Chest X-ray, PA view. Patient: 48 years old, sex M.
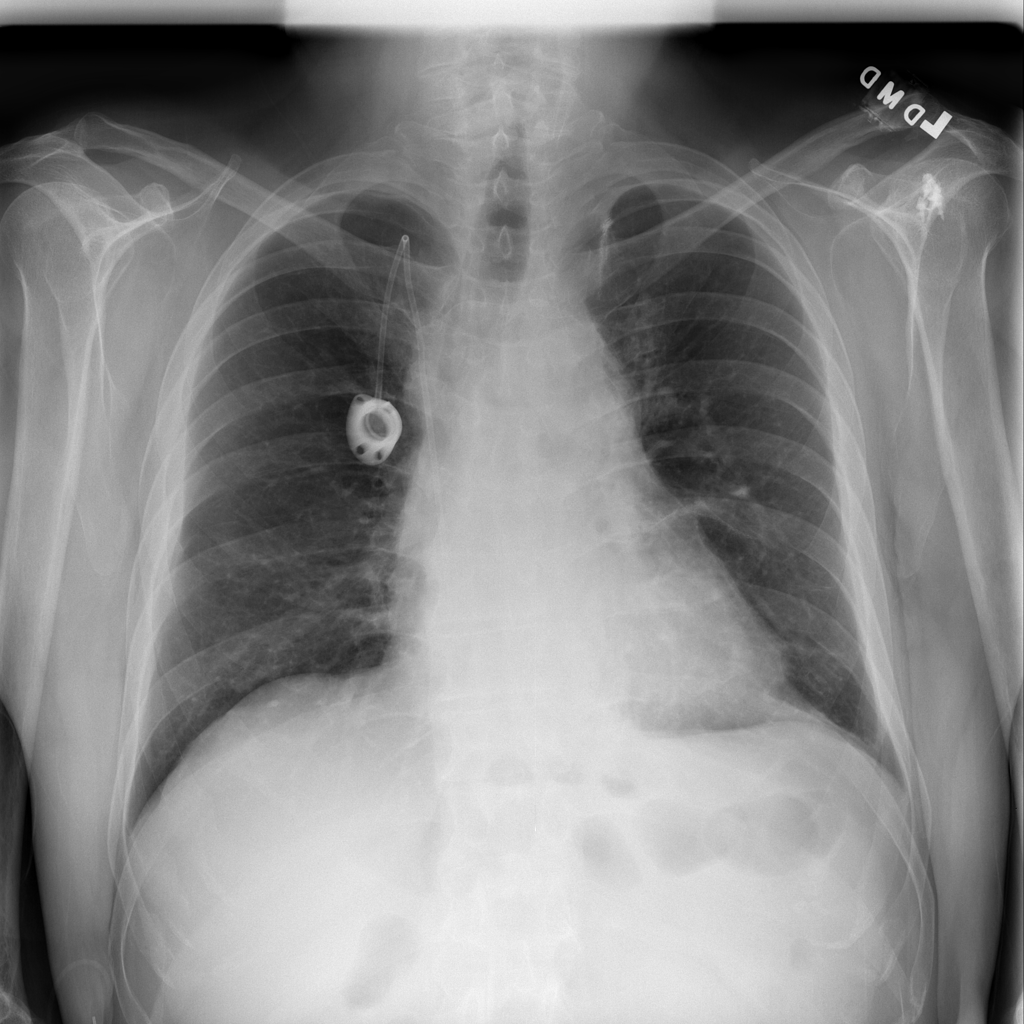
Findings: Pleural_Thickening